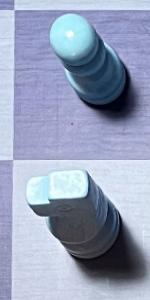
Label: Knight_White